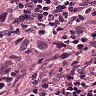
Metastatic tissue present: yes